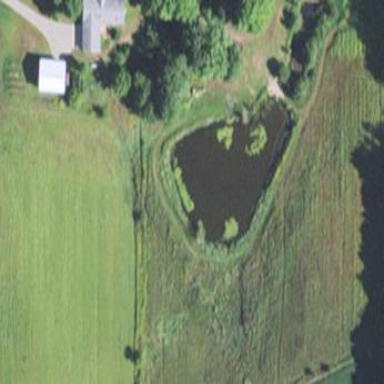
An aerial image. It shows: Pond with natural water.